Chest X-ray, PA view. Patient: 25 years old, sex F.
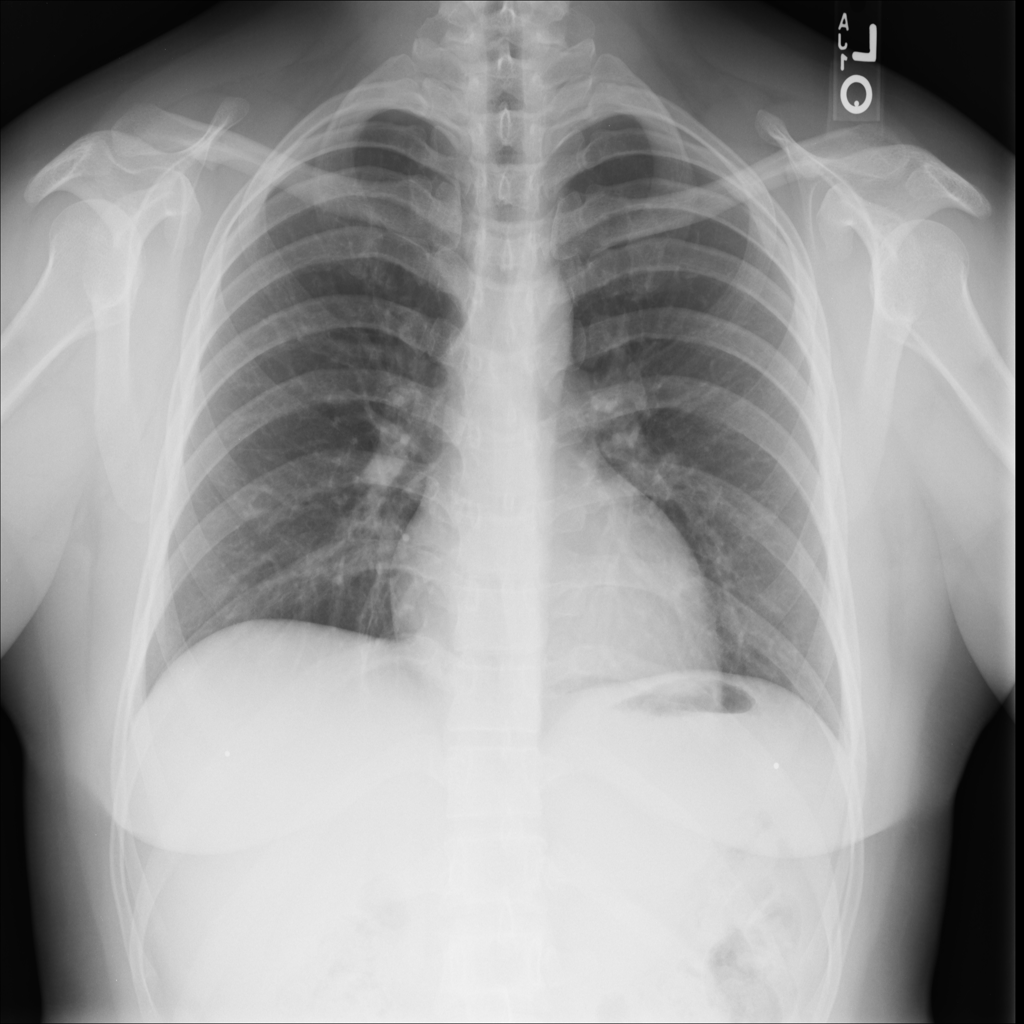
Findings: No Finding